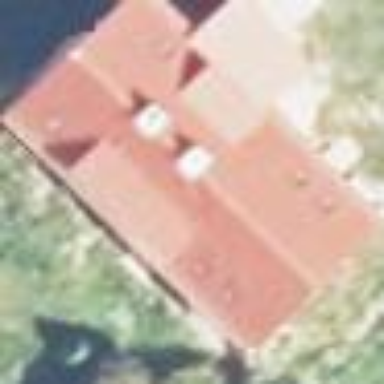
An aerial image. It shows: Building with gabled roof.